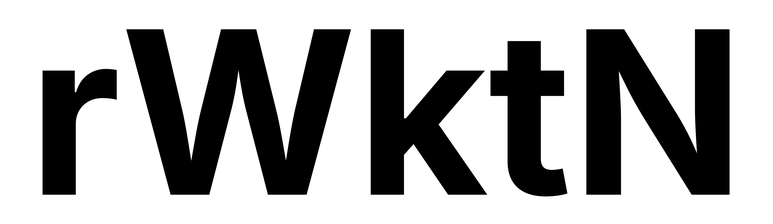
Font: Inter_Bold